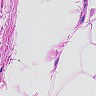
Metastatic tissue present: no